Question:
I want above type of image view in android.
Please suggest me better solutions for implement this.
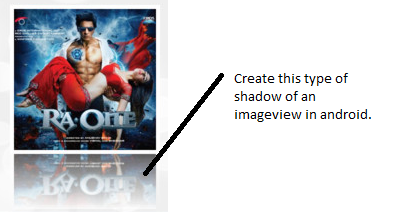
Answer: I use the below code to achieve this effect
'''
public Bitmap applyReflection(Drawable drawable) {
Bitmap originalImage = ((BitmapDrawable)drawable).getBitmap();
final int reflectionGap = 4;
int width = originalImage.getWidth();
int height = originalImage.getHeight();
Matrix matrix = new Matrix();
matrix.preScale(1, -1);
Bitmap reflectionImage = Bitmap.createBitmap(originalImage, 0, height/2, width, height/2, matrix, false);
Bitmap bitmapWithReflection = Bitmap.createBitmap(width, (height + height/2), Config.ARGB_8888);
Canvas canvas = new Canvas(bitmapWithReflection);
canvas.drawBitmap(originalImage, 0, 0, null);
Paint defaultPaint = new Paint();
canvas.drawRect(0, height, width, height + reflectionGap, defaultPaint);
canvas.drawBitmap(reflectionImage,0, height + reflectionGap, null);
Paint paint = new Paint();
LinearGradient shader = new LinearGradient(0, originalImage.getHeight(), 0,
bitmapWithReflection.getHeight() + reflectionGap, 0x70ffffff, 0x00ffffff, TileMode.CLAMP);
paint.setShader(shader);
paint.setXfermode(new PorterDuffXfermode(Mode.DST_IN));
canvas.drawRect(0, height, width, bitmapWithReflection.getHeight() + reflectionGap, paint);
return bitmapWithReflection;
}
'''
Let me know if you face any issues with the above code.
Credits : <URL>